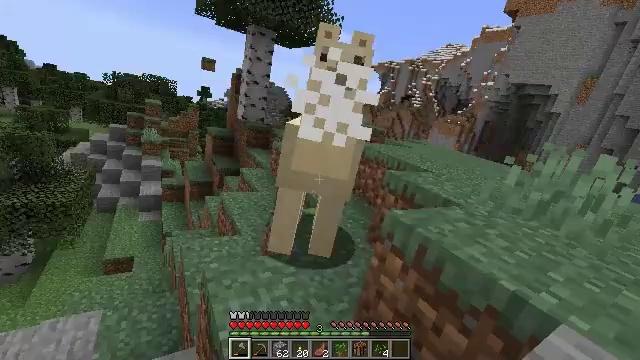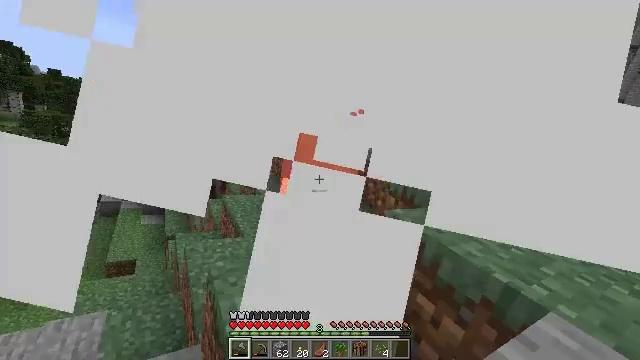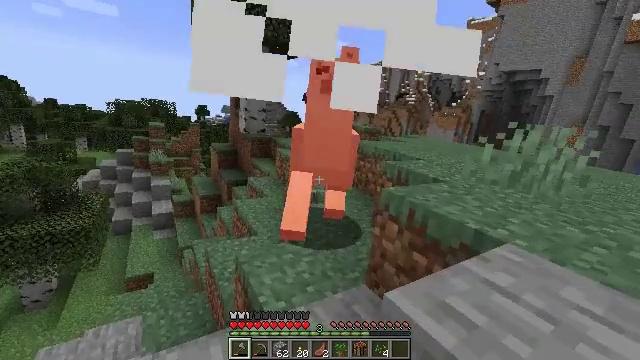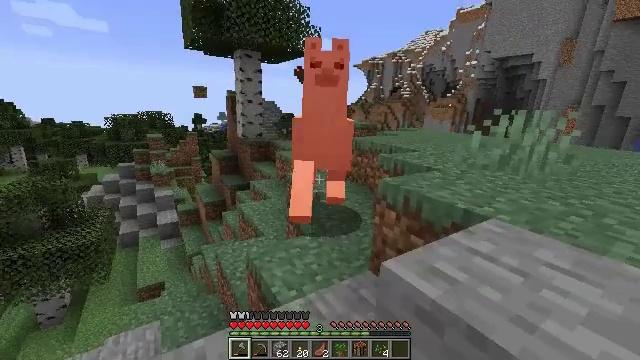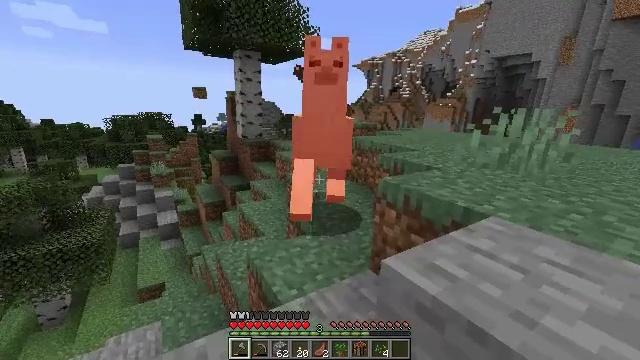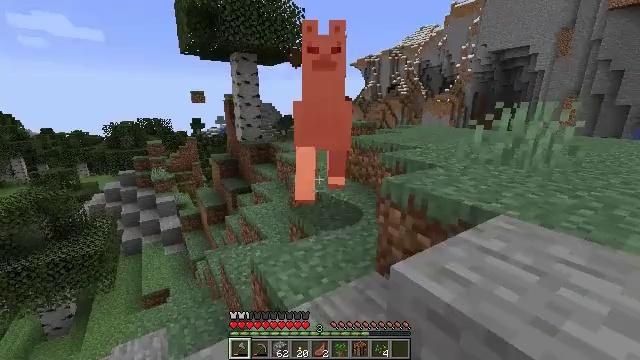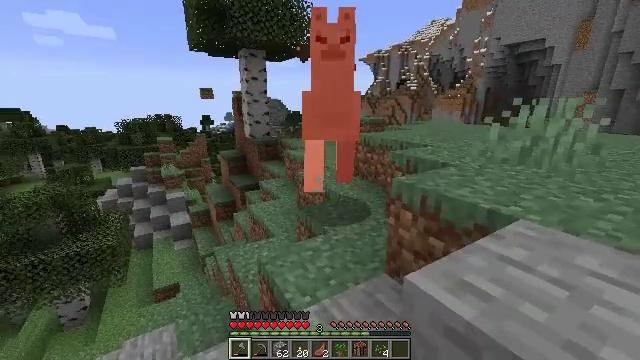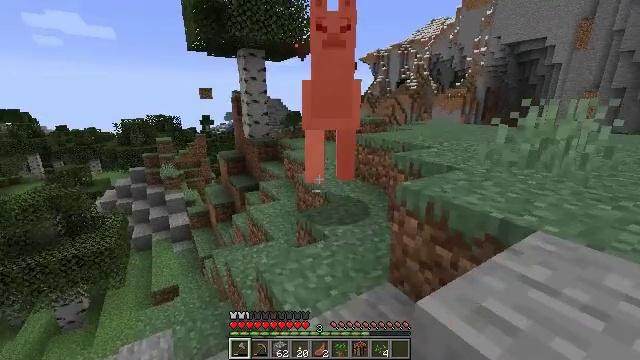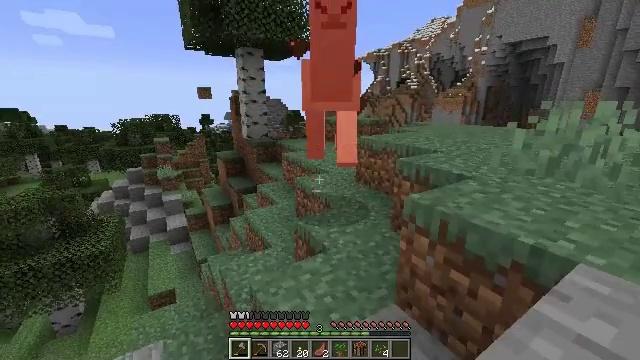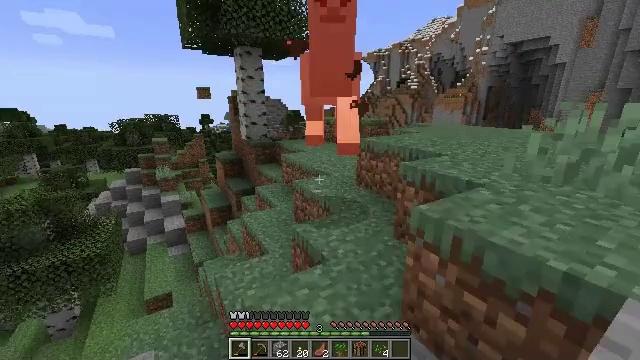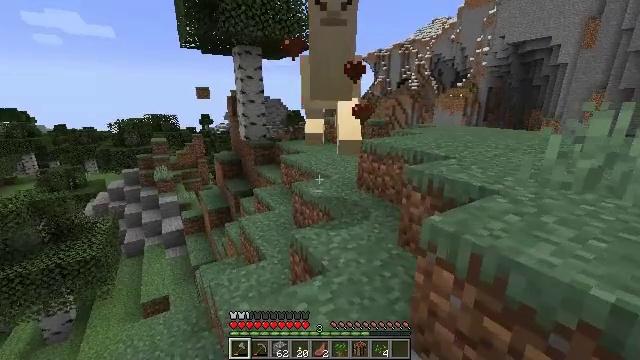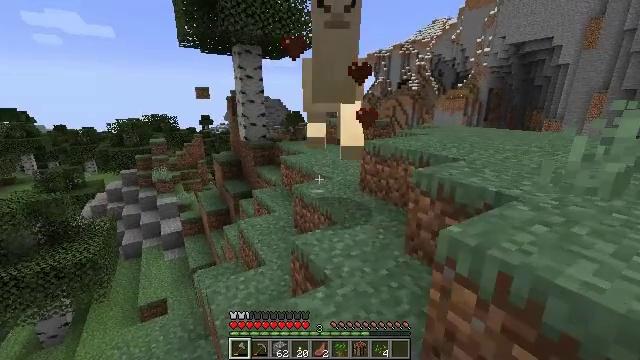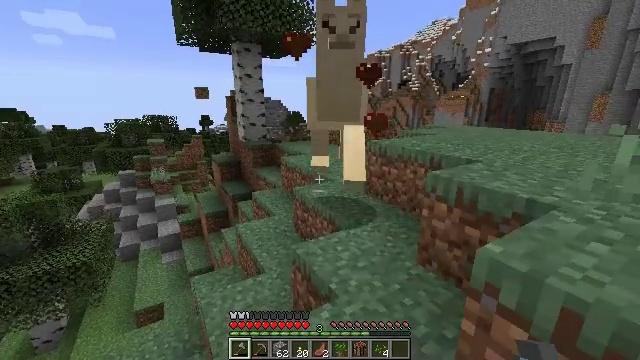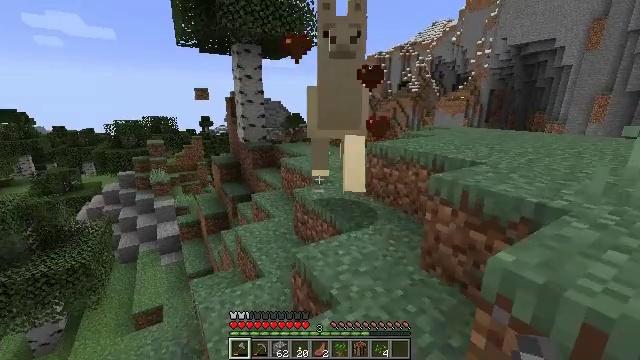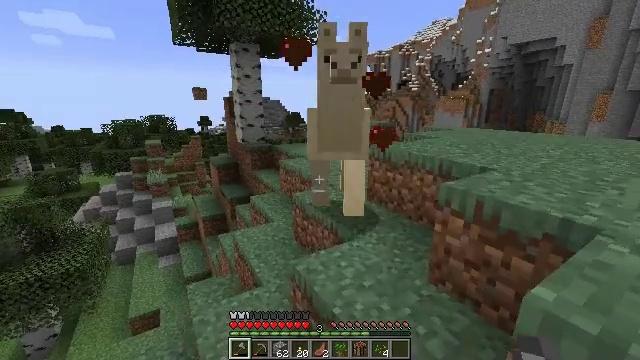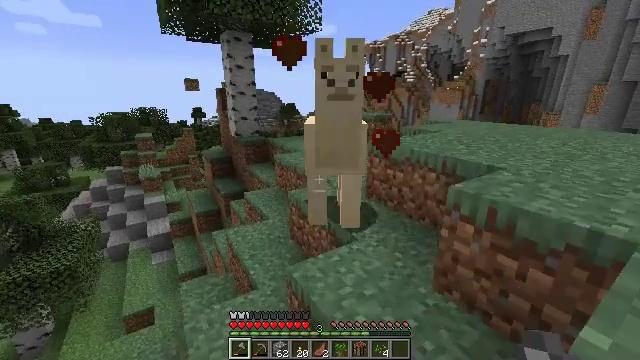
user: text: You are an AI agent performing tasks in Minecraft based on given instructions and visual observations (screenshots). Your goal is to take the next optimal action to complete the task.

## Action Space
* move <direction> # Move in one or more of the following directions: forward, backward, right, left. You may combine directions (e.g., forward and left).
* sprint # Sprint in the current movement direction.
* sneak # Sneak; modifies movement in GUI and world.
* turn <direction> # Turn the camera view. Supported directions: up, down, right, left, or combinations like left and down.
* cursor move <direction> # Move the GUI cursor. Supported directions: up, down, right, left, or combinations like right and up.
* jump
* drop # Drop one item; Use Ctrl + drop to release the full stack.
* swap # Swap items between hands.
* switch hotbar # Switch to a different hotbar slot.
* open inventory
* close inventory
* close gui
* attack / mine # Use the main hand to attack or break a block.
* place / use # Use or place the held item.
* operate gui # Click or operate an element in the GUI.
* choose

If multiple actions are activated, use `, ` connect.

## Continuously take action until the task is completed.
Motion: motion action
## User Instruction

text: Kill mobs.
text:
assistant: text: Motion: no_op
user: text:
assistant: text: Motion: no_op
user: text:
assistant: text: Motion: no_op
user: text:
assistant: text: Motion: no_op
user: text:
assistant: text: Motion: move forward
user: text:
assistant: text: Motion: move forward, turn left
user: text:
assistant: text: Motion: move forward
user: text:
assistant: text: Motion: move forward
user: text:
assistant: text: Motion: move forward
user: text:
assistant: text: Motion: move forward
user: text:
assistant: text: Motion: move forward
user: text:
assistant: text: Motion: move forward
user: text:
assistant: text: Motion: move forward
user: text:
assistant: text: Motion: move forward
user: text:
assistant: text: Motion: move forward, turn right and down
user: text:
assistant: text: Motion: move forward, turn down, jump
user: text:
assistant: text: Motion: move forward, jump
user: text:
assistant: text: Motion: move forward, turn right and down, jump
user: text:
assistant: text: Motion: move forward, turn right and down, jump
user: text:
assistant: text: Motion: move forward, turn right, jump
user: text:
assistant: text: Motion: move forward, turn down, attack / mine
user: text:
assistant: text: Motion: move forward, turn down, attack / mine
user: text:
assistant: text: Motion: move forward, attack / mine
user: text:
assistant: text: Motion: move forward
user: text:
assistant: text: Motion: move forward
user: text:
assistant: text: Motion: no_op